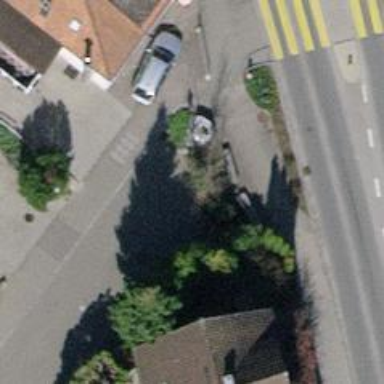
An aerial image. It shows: Brown bench in the vicinity.